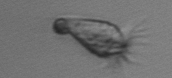
Label: Paratontonia_gracillima